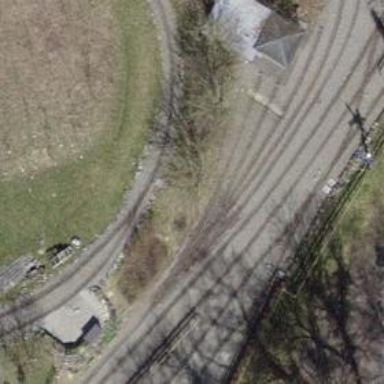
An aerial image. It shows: Miniature railway situated in yard.